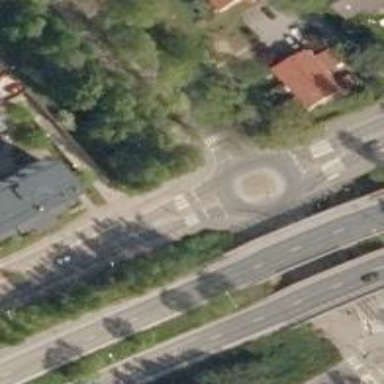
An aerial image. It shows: Tertiary road with asphalt surface leading to roundabout junction.